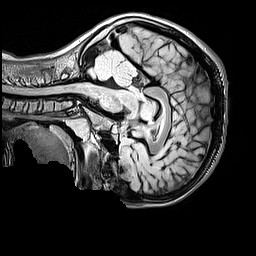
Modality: FLAIR
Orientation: sagittal
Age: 10
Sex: male
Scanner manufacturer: siemens
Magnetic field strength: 3 T
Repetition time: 5 s
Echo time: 0.388 s